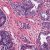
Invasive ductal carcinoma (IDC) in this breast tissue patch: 0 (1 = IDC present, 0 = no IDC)